Question: I need to write a flood fill algorithm to color pixels of an image which are inside black borders. I've wrote the following based on some posts here on SO:
'''
private Queue<Point> queue = new LinkedList<Point>();
private int pickedColorInt = 0;
private void floodFill(Pixmap pixmap, int x, int y){
//set to true for fields that have been checked
boolean[][] painted = new boolean[pixmap.getWidth()][pixmap.getHeight()];
//skip black pixels when coloring
int blackColor = Color.rgba8888(Color.BLACK);
queue.clear();
queue.add(new Point(x, y));
while(!queue.isEmpty()){
Point temp = queue.remove();
int temp_x = temp.getX();
int temp_y = temp.getY();
//only do stuff if point is within pixmap's bounds
if(temp_x >= 0 && temp_x < pixmap.getWidth() && temp_y >= 0 && temp_y < pixmap.getHeight()) {
//color of current point
int pixel = pixmap.getPixel(temp_x, temp_y);
if (!painted[temp_x][temp_y] && pixel != blackColor) {
painted[temp_x][temp_y] = true;
pixmap.drawPixel(temp_x, temp_y, pickedColorInt);
queue.add(new Point(temp_x + 1, temp_y));
queue.add(new Point(temp_x - 1, temp_y));
queue.add(new Point(temp_x, temp_y + 1));
queue.add(new Point(temp_x, temp_y - 1));
}
}
}
}
'''
This doesn't work as expected. For example, on following test image:
Random rectangles will get recolored depending of where I've clicked. For example, clicking anywhere below purple rectangle will recolor purple rectangle. Clicking inside purple rectangle recolors the green rectangle. I've checked it and I'm passing right parameters to method so the issue is probably somewhere inside my loop.
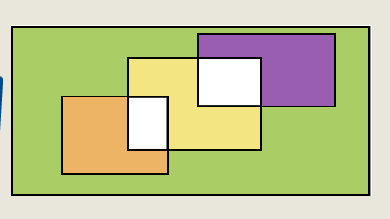
Answer: Your algorithm is correct, only your input parameters are not.
> Random rectangles will get recolored depending of where I've clicked. For example, clicking anywhere below purple rectangle will recolor purple rectangle. Clicking inside purple rectangle recolors the green rectangle.
If you look at the picture, the colored rectangles are not really random. The real problem is an incorrect Y-coordinate. Specifically your Y-coordinate is inverted.
That's because most of the time LibGDX uses a lower-left, y-up coordinate system, but in case of 'Pixmap' it is top-left y-down.
A simple fix for this is to just invert the Y-value by doing 'y = pixmap.getHeight() - y'.